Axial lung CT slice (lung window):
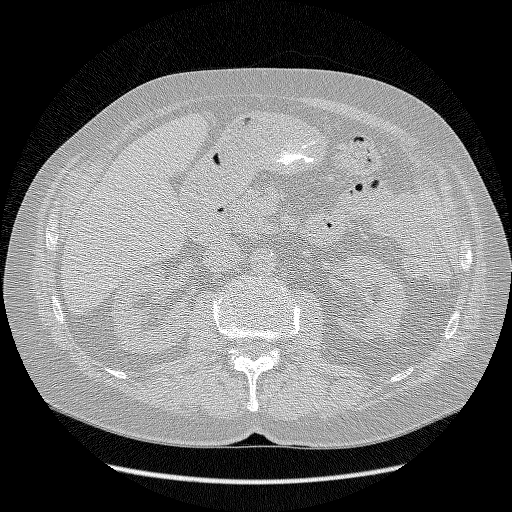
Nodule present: no